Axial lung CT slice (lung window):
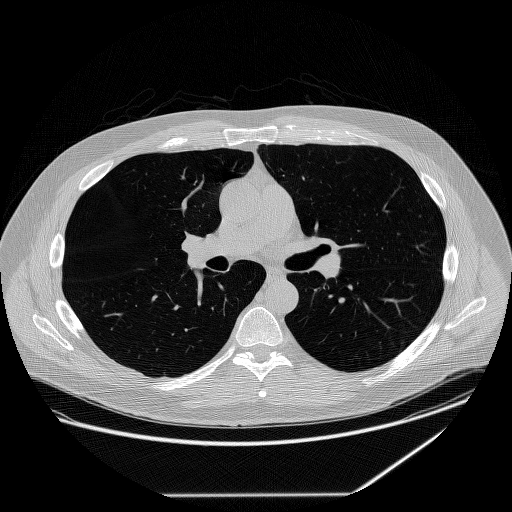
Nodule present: no